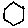
Label: hexagon